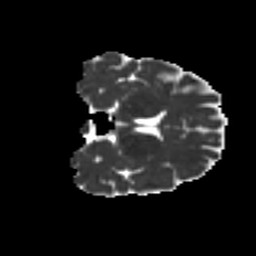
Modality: MD
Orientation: coronal
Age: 52
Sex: female
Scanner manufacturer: ge
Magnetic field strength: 3 T
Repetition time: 7.8 s
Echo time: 0.0606 s